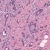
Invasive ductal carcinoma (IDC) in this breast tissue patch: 1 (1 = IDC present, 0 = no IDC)